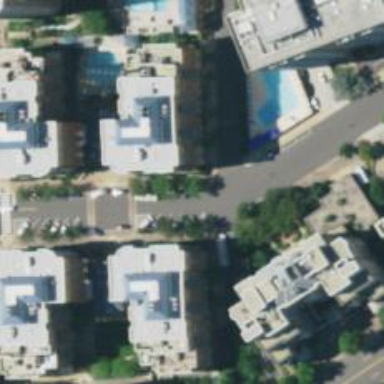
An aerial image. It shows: Parking space.